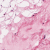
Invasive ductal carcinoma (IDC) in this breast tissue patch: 0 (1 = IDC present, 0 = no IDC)